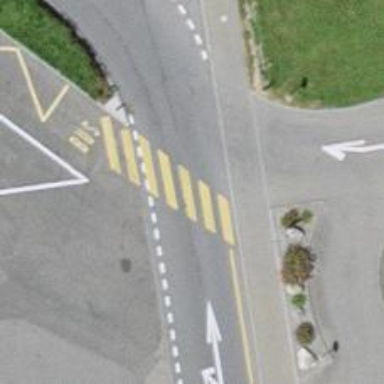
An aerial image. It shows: Marked crossing on the road.